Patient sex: F
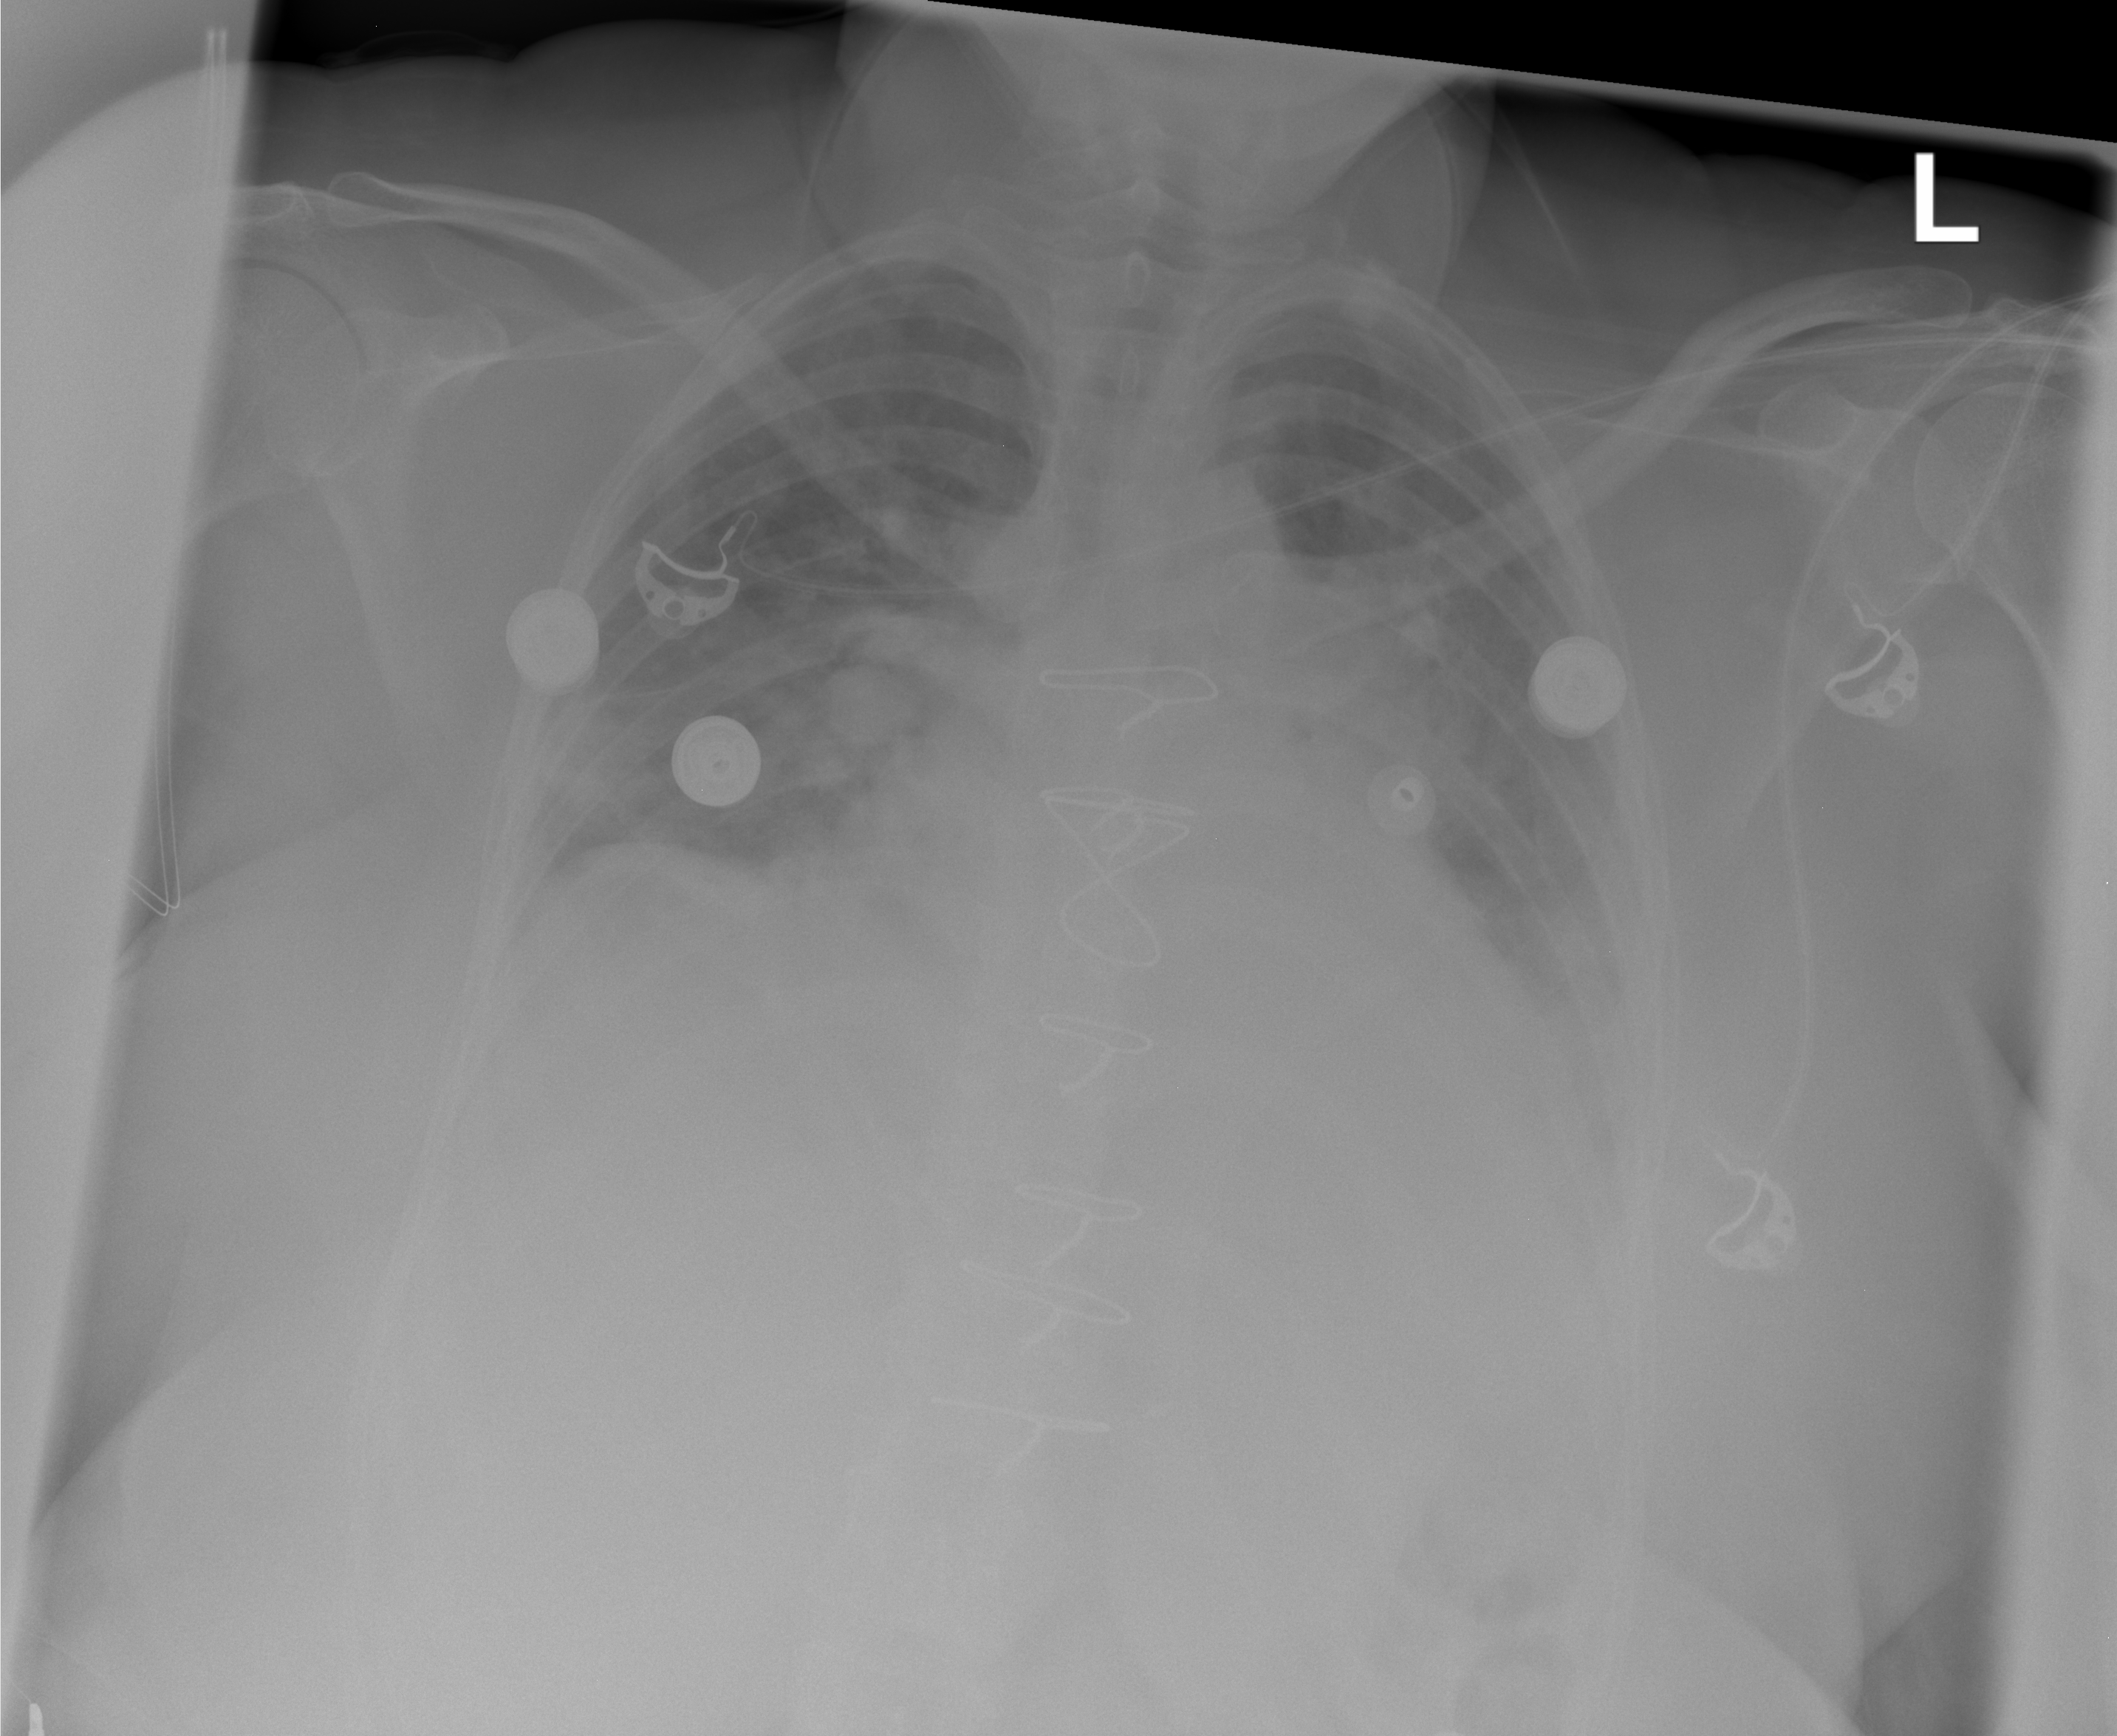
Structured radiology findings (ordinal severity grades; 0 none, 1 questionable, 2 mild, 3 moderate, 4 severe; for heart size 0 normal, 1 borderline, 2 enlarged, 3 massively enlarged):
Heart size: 3
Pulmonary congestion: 2
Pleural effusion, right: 0
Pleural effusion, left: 2
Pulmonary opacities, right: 2
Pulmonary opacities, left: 2
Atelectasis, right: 2
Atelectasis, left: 2